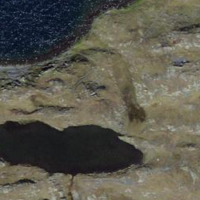
EUNIS habitat code: 31
Species observed at this site:
Saxicola rubetra
Oenanthe oenanthe
Troglodytes troglodytes
Anthus spinoletta
Regulus regulus
Falco tinnunculus
Periparus ater